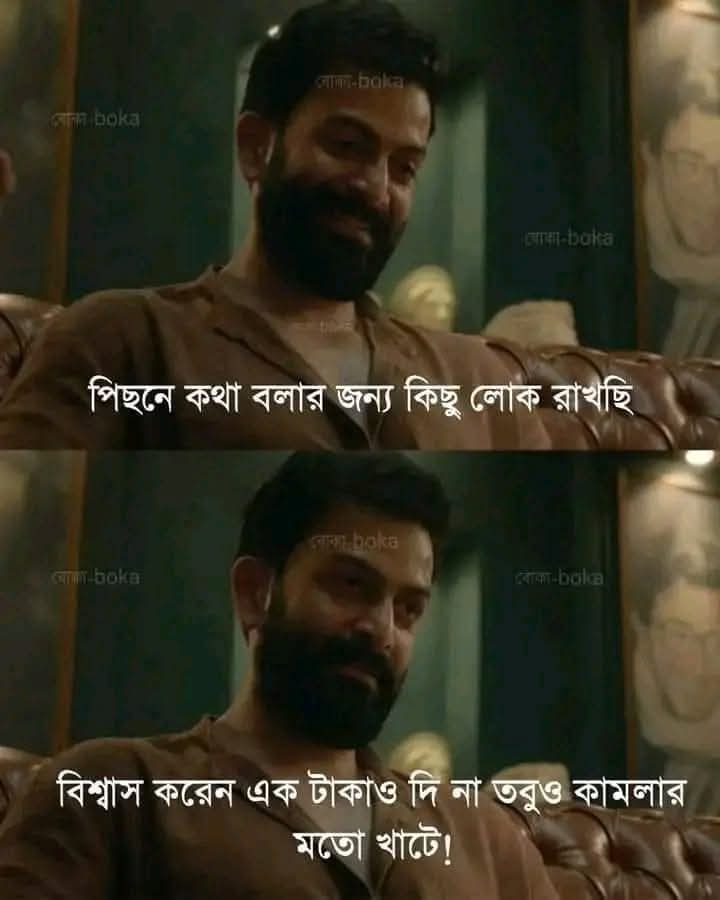
Text: পিছনে কথা বলার জন্য কিছু লোক রাখছি
বিশ্বাস করেন এক টাকাও দি না তবুও কামলার মতো খাটে!
Label: Non Hate